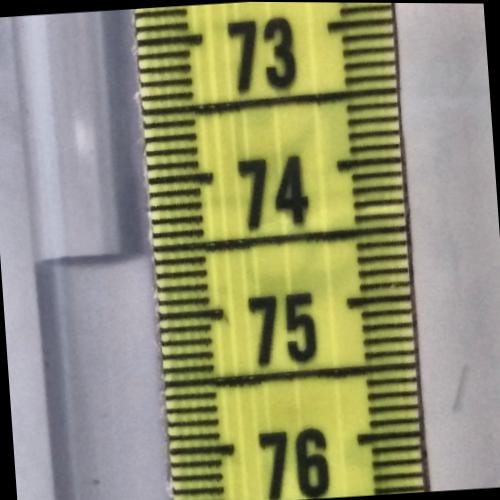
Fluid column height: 74.5 cm